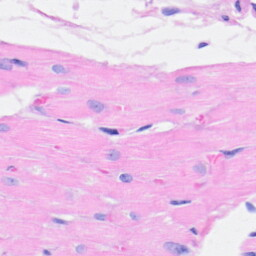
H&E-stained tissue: Heart